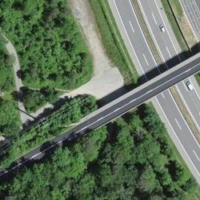
EUNIS habitat code: 57
Species observed at this site:
Mentha aquatica